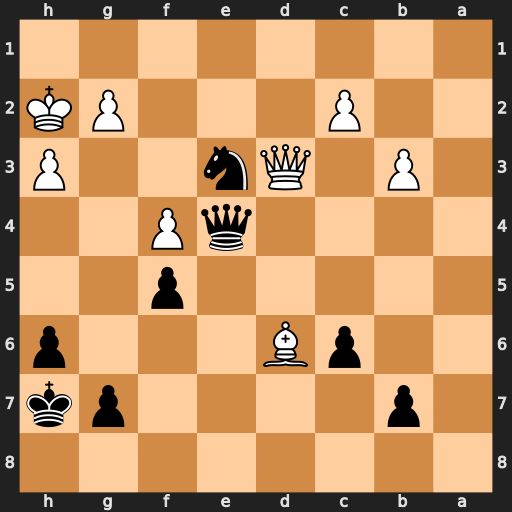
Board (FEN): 8/1p4pk/2pB3p/5p2/4qP2/1P1Qn2P/2P3PK/8
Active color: b
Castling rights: -
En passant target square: -
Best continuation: Qxg2#